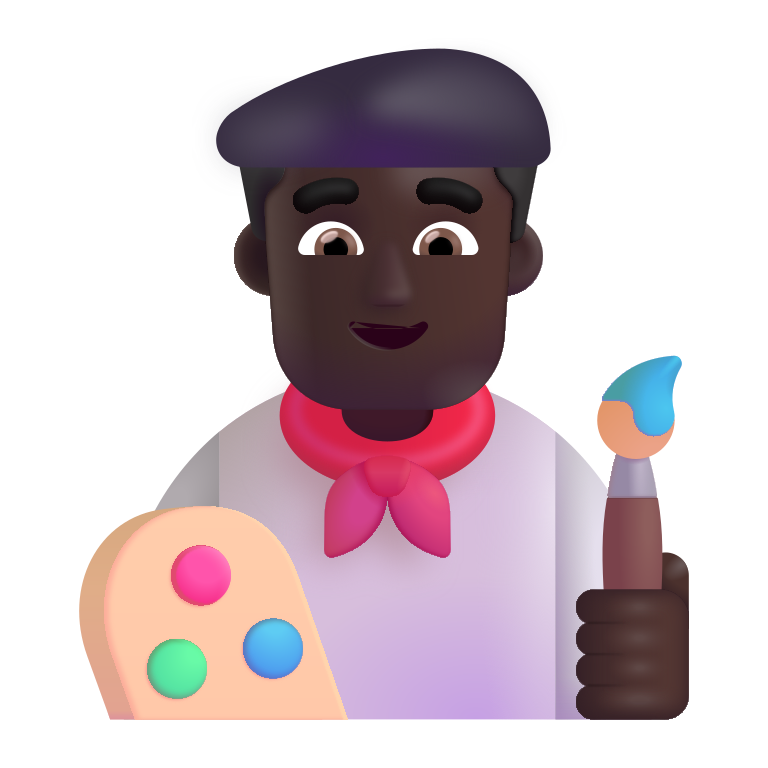
man artist color dark